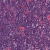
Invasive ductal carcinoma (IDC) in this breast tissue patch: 0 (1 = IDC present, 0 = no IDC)